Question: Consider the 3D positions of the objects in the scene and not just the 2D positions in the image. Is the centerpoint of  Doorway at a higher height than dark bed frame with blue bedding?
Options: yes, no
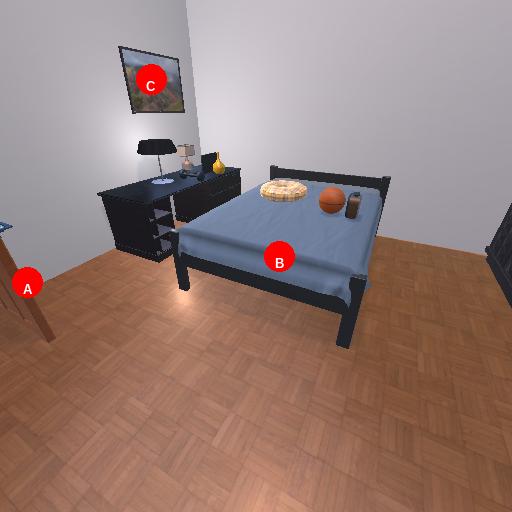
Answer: yes